Question: When including a 3D plot inside a TabView, in my computer, the entire tab is grayed as if it was a giant button, leaving the Graphics with a white background:

To avoid the contrast between the gray and the white, I would prefer that the tab also had a white color.
Tried 'BaseStyle -> {Background -> White}' but with no success (only the borders get restyled).
How can I change the Background color of the tab?
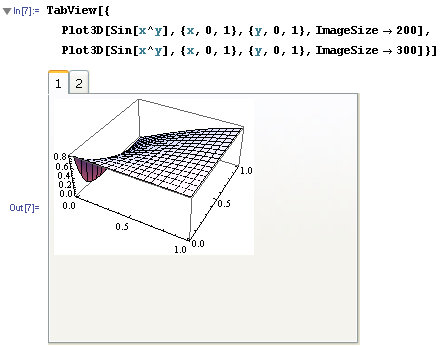
Answer: The default background is not white but transparent for graphics, so there's no harsh contrast. 'Background -> White' makes the background white and leaves the borders, quite the opposite of what you said. 'BaseStyle' doesn't seem to do anything.
This is what I get on Windows XP:

An alternative is a custom 'TabView'-implementation along the following lines:
'''
objects = Table[Plot[f[x], {x, 0, 10}], {f, {Sin, Cos, Exp}}];
Column[
{SetterBar[Dynamic[x], Thread[objects -> Range@Length[objects]]],
Dynamic[x]}
]
'''
This is unfinished, but the basics work, and it shows you how to do it yourself.